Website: macys
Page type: billing-address
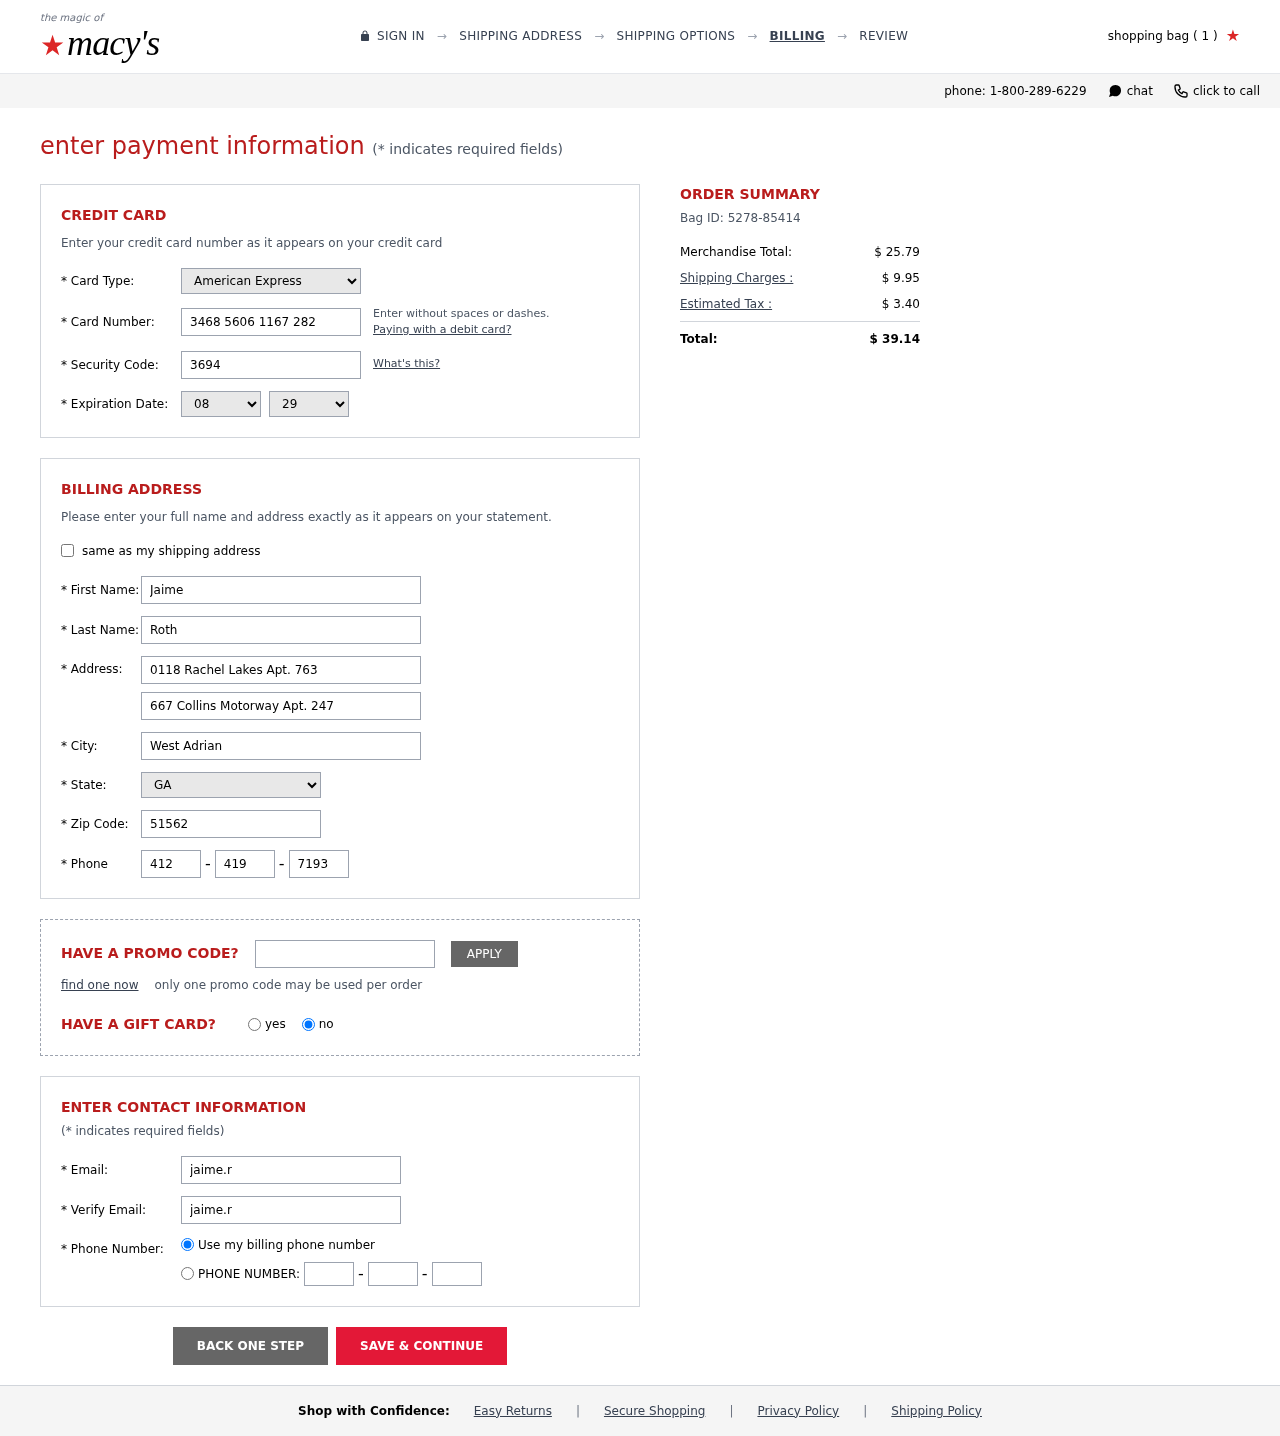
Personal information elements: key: PII_CARD_CVV
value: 3694
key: PII_CARD_EXPIRY_MONTH
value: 08
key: PII_CARD_EXPIRY_YEAR
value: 29
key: PII_CARD_NUMBER
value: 3468 5606 1167 282
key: PII_CARD_TYPE
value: American Express
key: PII_CITY
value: West Adrian
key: PII_EMAIL
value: jaime.roth@hotmail.com
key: PII_FIRSTNAME
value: Jaime
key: PII_LASTNAME
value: Roth
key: PII_PHONE_AREA
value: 412
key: PII_PHONE_PREFIX
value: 419
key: PII_PHONE_SUFFIX
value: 7193
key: PII_POSTCODE
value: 51562
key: PII_STATE_ABBR
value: GA
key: PII_STREET
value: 0118 Rachel Lakes Apt. 763
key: PII_STREET2
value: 667 Collins Motorway Apt. 247
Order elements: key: ORDER_NUM_ITEMS
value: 1
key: ORDER_ID
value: Bag ID: 5278-85414
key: ORDER_SUBTOTAL
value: $ 25.79
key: ORDER_SHIPPING_COST
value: $ 9.95
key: ORDER_TAX
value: $ 3.40
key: ORDER_TOTAL
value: $ 39.14